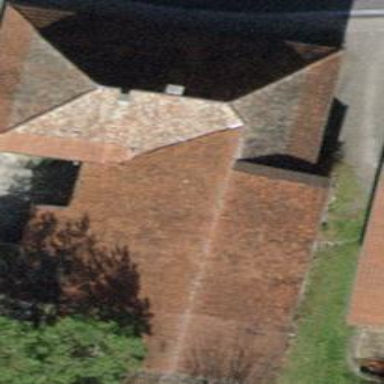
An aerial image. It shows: Gabled roof on retail building.